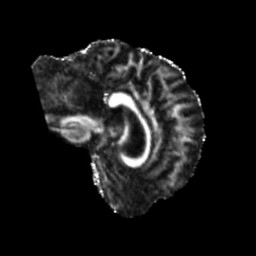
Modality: FA
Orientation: sagittal
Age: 44
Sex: female
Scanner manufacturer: siemens
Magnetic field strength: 3 T
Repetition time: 5.25 s
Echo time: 0.08 s